Field crop: maize
Growth stage: 2
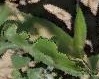
Species: maize